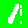
Digit: 1